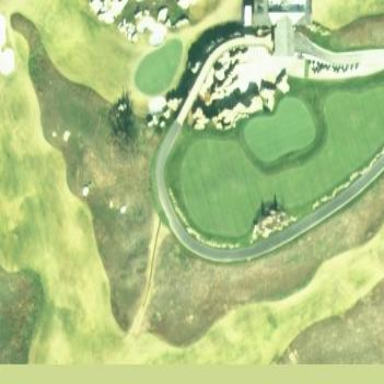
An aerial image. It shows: Golf green.